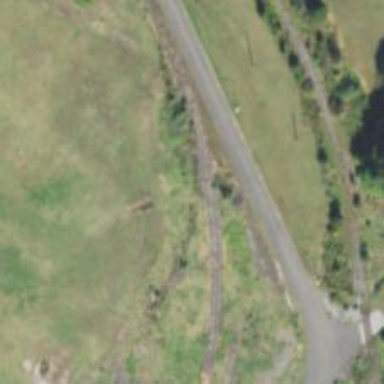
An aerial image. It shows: Disused railway spur line.